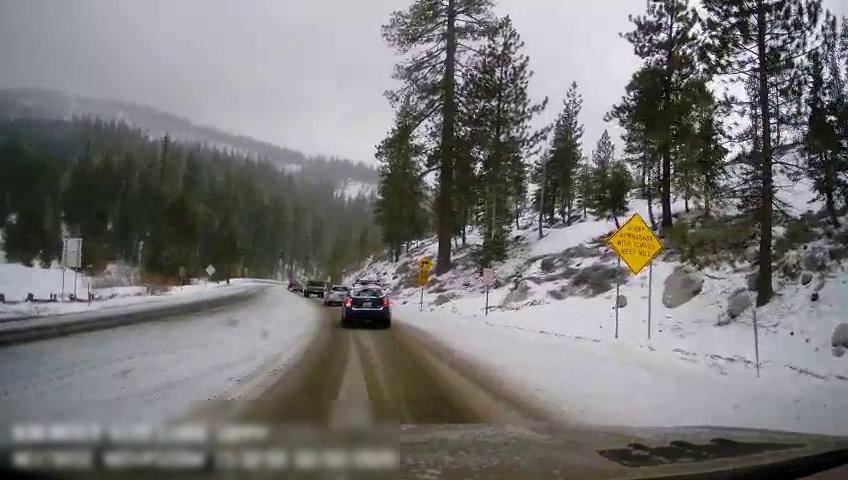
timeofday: Day
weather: Snowy
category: Drivable Space
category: Vehicles | Car
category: Vehicles | Truck
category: Vehicles | Car
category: Traffic | Signs
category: Traffic | Signs
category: Traffic | Signs
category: Traffic | Signs
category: Traffic | Signs
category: Traffic | Signs